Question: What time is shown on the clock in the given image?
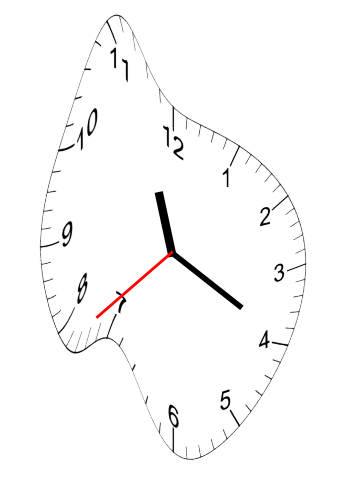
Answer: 11:19:38